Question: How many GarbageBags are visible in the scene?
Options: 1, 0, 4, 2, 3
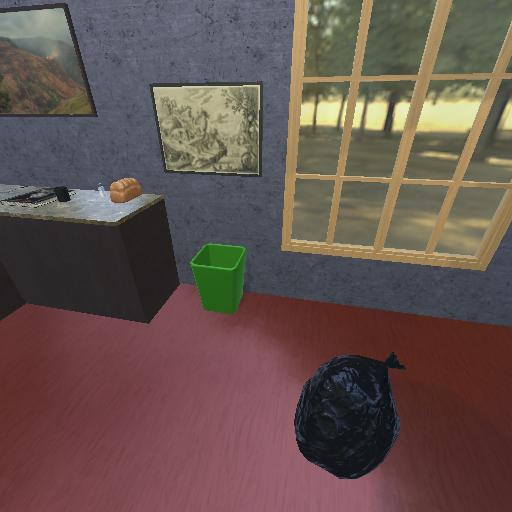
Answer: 1